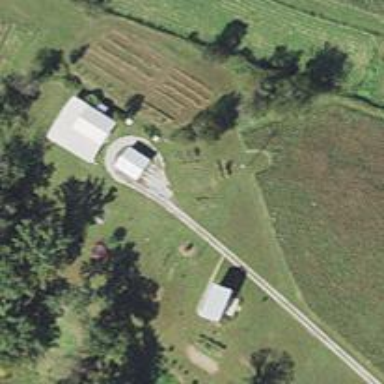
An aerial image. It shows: Driveway leading to service road.